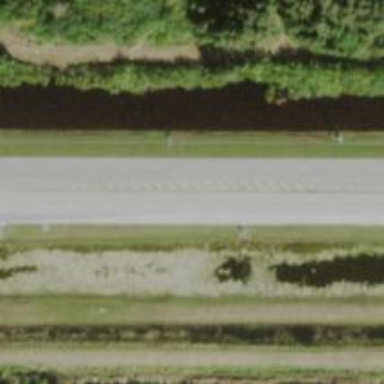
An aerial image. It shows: Secondary road with asphalt surface. It is expressway.